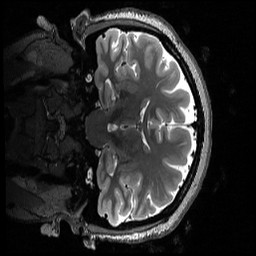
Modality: T2w
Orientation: coronal
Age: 28
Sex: female
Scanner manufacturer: siemens
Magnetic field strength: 3 T
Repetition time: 3.2 s
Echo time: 0.566 s